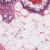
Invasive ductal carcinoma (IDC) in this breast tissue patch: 0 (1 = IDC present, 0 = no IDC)